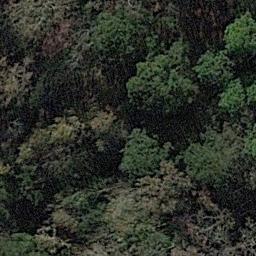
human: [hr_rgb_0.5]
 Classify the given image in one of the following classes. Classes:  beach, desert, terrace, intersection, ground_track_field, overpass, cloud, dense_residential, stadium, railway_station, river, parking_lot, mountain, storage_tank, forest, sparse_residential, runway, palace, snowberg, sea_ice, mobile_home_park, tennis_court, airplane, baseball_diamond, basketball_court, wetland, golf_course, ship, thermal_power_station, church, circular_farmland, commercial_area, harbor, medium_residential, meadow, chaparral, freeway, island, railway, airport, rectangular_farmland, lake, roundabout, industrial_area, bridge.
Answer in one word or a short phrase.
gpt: forest